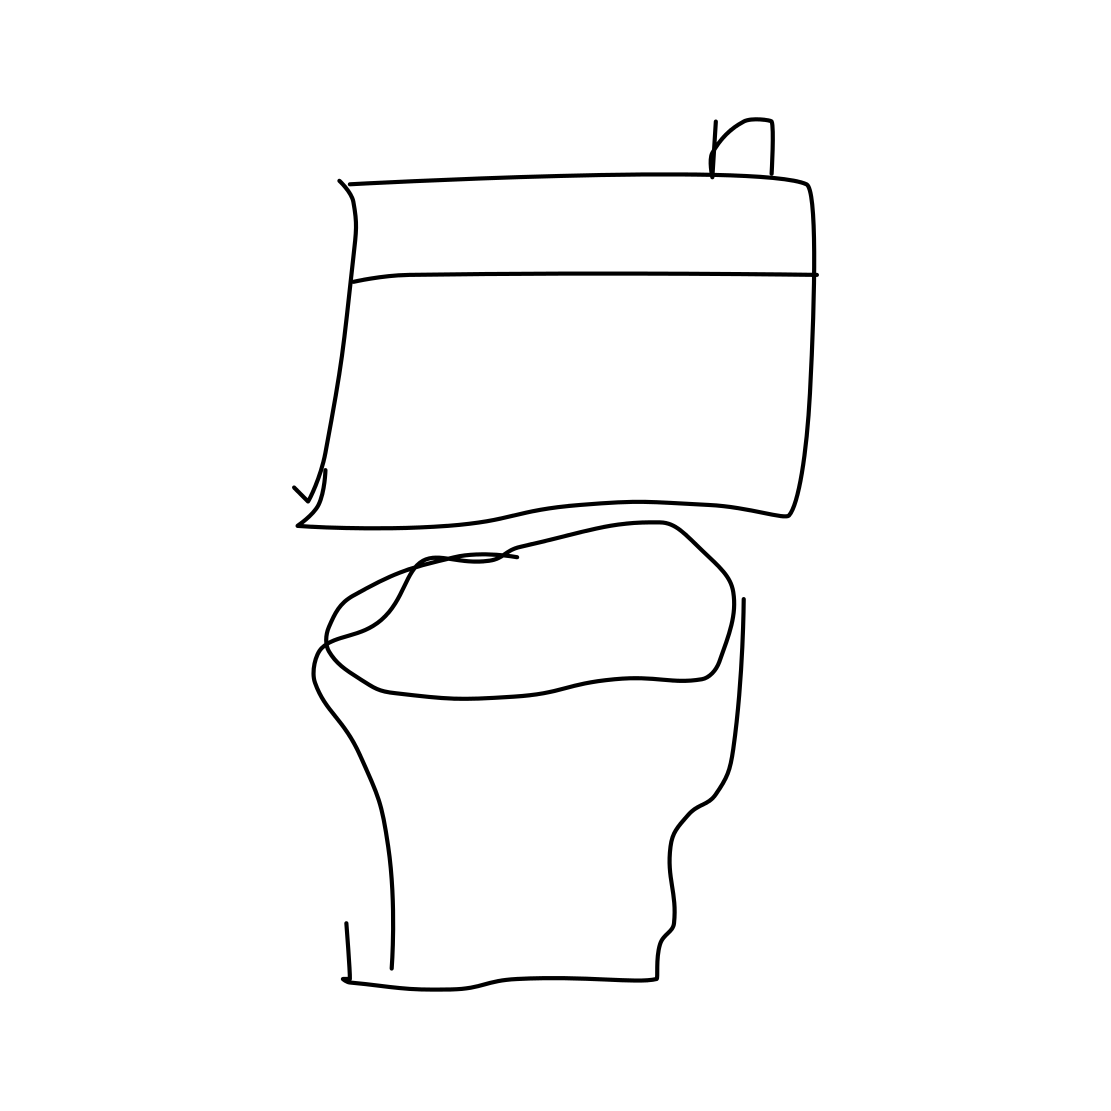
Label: toilet